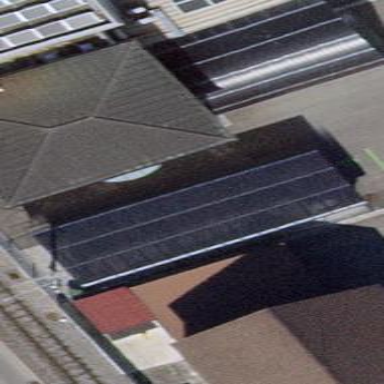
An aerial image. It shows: Carport building.